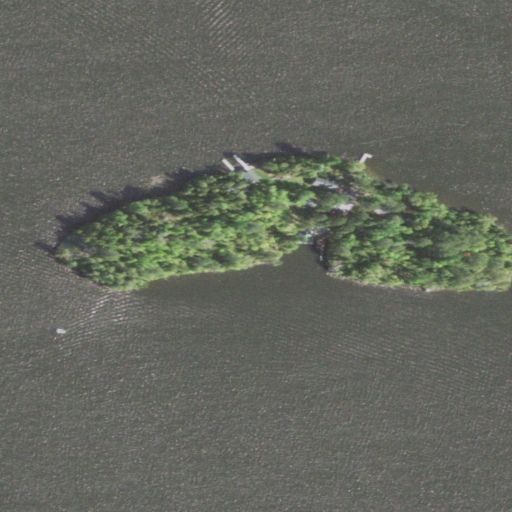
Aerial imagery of island in Minnesota named Saint Paul Island containing open water, mixed forest, grassland, open development, and herbaceous wetlands